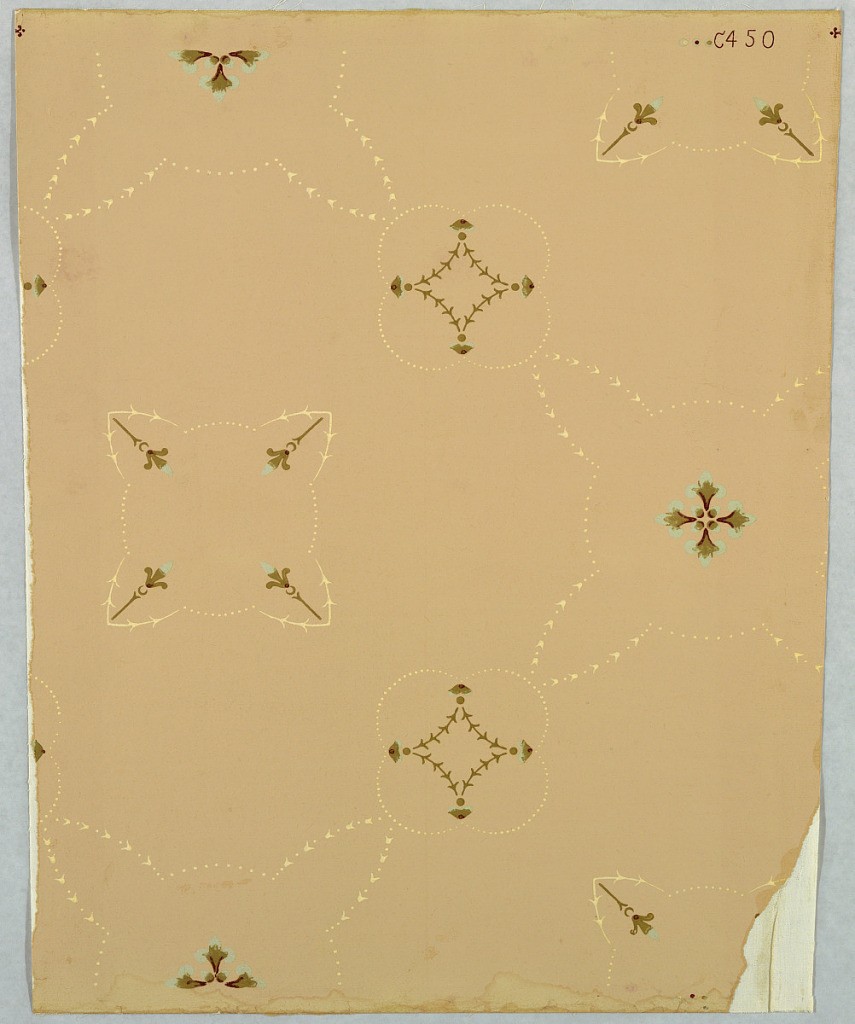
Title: Ceiling paper
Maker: Wm. Campbell Wall Paper Company, 1872
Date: ca. 1890
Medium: Machine-printed
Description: Horizontal rectangle. Slender conventional foliate and floral forms repeating in alternating geometric patterns. Printed in blue-green and cream on pink ground.